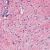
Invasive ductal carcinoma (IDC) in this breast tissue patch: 1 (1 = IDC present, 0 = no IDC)